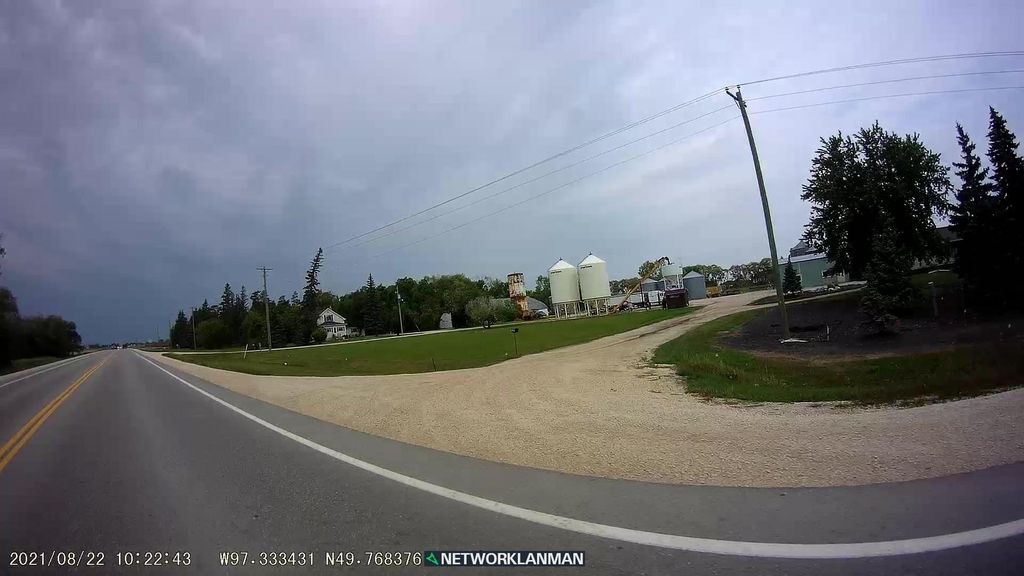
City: winnipeg